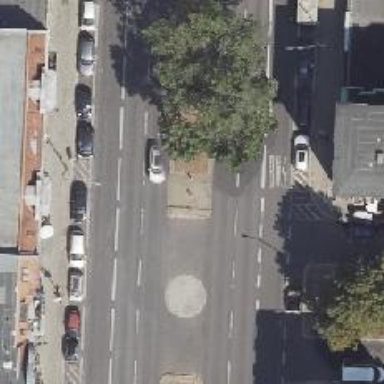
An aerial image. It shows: Footway located on traffic island.